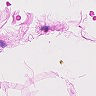
Metastatic tissue present: no